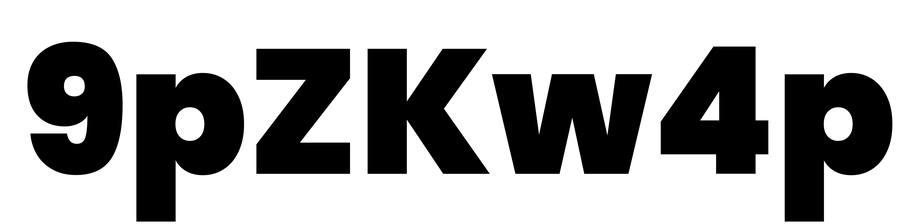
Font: Poppins-Black